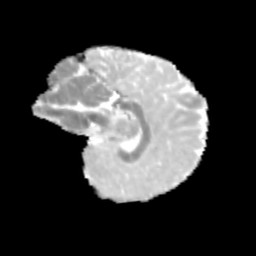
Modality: MD
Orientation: sagittal
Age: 11
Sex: female
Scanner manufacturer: siemens
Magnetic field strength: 3 T
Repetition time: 3.8 s
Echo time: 0.07 s